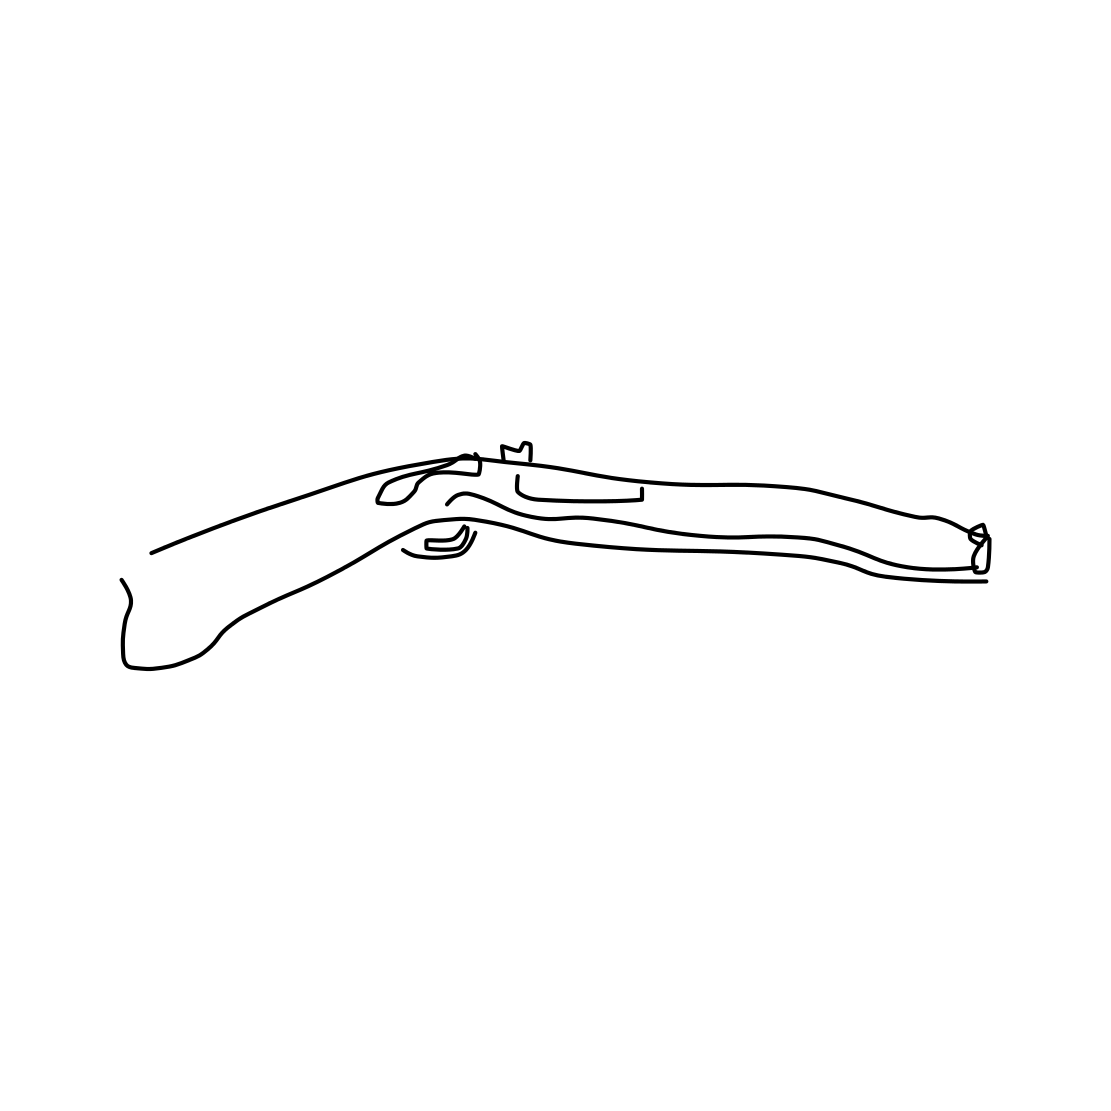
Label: rifle